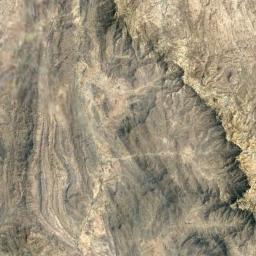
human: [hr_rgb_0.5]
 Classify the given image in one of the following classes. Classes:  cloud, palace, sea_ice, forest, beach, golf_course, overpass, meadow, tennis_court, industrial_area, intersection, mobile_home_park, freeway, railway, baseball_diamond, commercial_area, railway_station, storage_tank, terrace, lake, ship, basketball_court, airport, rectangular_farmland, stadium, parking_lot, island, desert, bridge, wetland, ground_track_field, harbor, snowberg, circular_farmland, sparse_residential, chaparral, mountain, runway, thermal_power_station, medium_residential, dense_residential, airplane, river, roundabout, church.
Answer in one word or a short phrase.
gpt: mountain